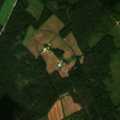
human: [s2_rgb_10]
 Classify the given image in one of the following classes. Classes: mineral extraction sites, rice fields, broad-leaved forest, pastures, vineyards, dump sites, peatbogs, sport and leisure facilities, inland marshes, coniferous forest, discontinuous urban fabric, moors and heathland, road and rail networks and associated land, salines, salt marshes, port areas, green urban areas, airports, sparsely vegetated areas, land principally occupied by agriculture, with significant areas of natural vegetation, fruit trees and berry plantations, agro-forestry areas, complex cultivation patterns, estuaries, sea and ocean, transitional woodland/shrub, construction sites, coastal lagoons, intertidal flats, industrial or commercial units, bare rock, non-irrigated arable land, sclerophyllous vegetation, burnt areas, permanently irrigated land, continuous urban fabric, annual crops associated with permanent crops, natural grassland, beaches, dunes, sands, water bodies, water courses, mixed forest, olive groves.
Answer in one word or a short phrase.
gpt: land principally occupied by agriculture, with significant areas of natural vegetation, coniferous forest, mixed forest, transitional woodland/shrub, peatbogs